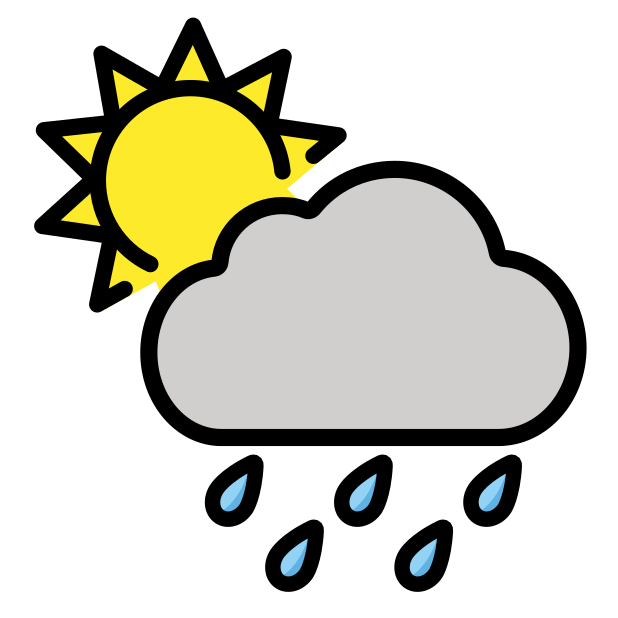
sun behind rain cloud